Question: I have a Kendo Window in my project and I populated some fields in it. Although the header act as I want, the scrollbar overflow to footer. I want the window content is scrollable except from Header and Footer as indicated on the image below (footer to be visible as sticky). How can I do this?
'''
@(Html.Kendo().Window()
.Name("winCreate")
.Title("New")
.Visible(false)
.Draggable(true)
.Content("Loading...")
.LoadContentFrom("Create", "Issue")
.Modal(true)
.Actions(actions => actions
.Close()
)
)
@using (Html.BeginForm("Create", "Issue", FormMethod.Post}))
{
@Html.AntiForgeryToken()
<div class="container">
@Html.LabelFor(m => m.ProjectID)
@Html.TextBoxFor(m => m.ProjectID, new { maxlength = 75, @class = "k-textbox" })
<br />
... //The other staff here
<div class="modal-footer">
@(Html.Kendo().Button()
.Name("btnCancel")
.HtmlAttributes(new { type = "button", @class = "k-button" })
.Content("Cancel")
.Events(ev => ev.Click("closeWindow"))
)
@(Html.Kendo().Button()
.Name("btnSubmit")
.HtmlAttributes(new { type = "submit", @class = "k-primary k-button" })
.Content("Save")
)
</div>
</div>
}
'''
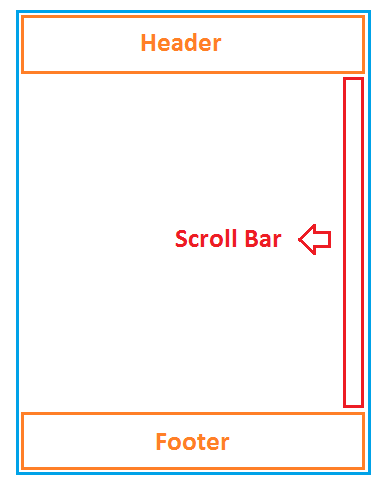
Answer: Create a function for resizing the content div:
'''
function ResizeDialog(){
var h = $("#dialog").height();
var headH = $("#dialog .modal-header").outerHeight(true);
var footH = $("#dialog .modal-footer").outerHeight(true);
var contH = h - headH - footH ;
$("#dialog .container").height(contH).css("overflow", "auto");
}
'''
Then call this function on window open and resize:
'''
$("#dialog").kendoWindow({
title: "New",
draggable: true,
modal: true,
height: "80%",
resize: function() {
ResizeDialog();
},
open: function() {
ResizeDialog();
}
});
'''
## Working DEMO
Note, the DEMO does not use MVC, but the basic approach should be the same...